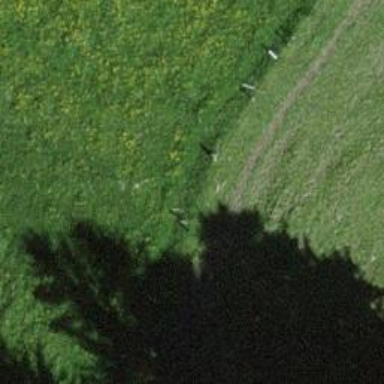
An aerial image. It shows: Grass path.